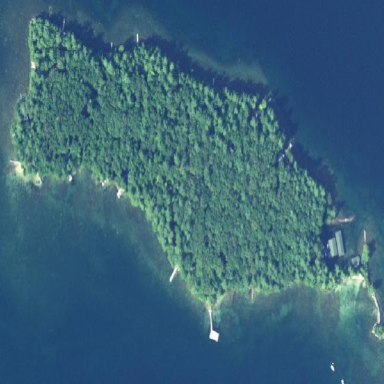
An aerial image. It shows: Islet.